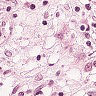
Metastatic tissue present: yes